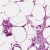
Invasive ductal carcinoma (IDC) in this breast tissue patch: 0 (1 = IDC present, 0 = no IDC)